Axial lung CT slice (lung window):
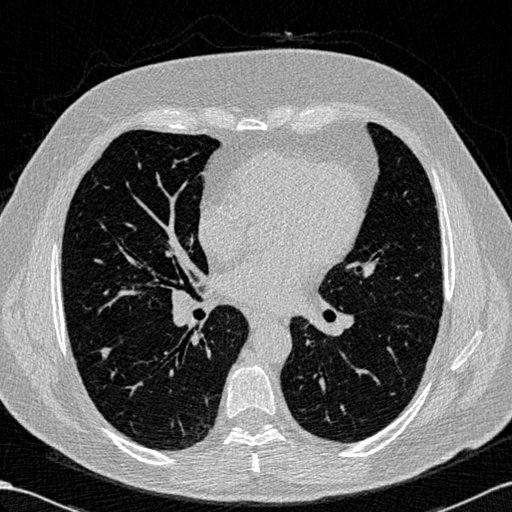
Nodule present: yes
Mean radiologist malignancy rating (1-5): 3